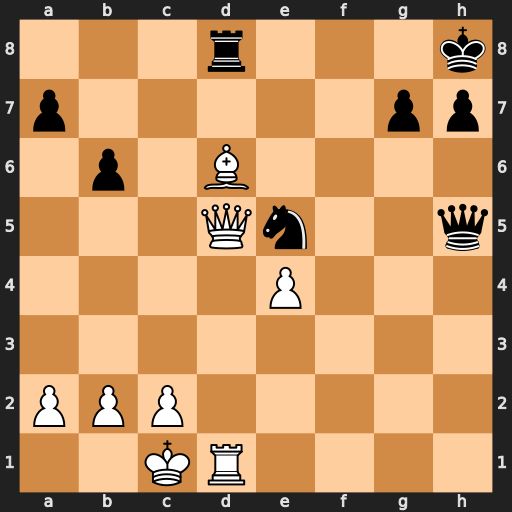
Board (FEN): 3r3k/p5pp/1p1B4/3Qn2q/4P3/8/PPP5/2KR4
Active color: w
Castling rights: -
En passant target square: -
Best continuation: Qxe5 Qxe5 Bxe5